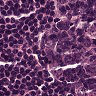
Metastatic tissue present: no